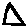
Label: triangle